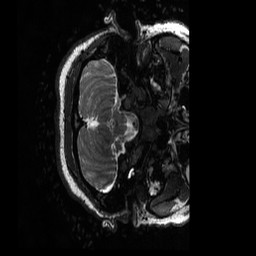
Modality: T2w
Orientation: axial
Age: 18
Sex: female